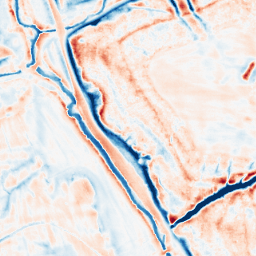
Category: edge_preserving
Decomposition family: bilateral
Decomposition parameters: d: 21
sigma_color: 100
sigma_space: 150
Upsampling method: sinc_blackman
Upsampling parameters: scale: 2
kernel_size: 4
Upsampling scale: 2